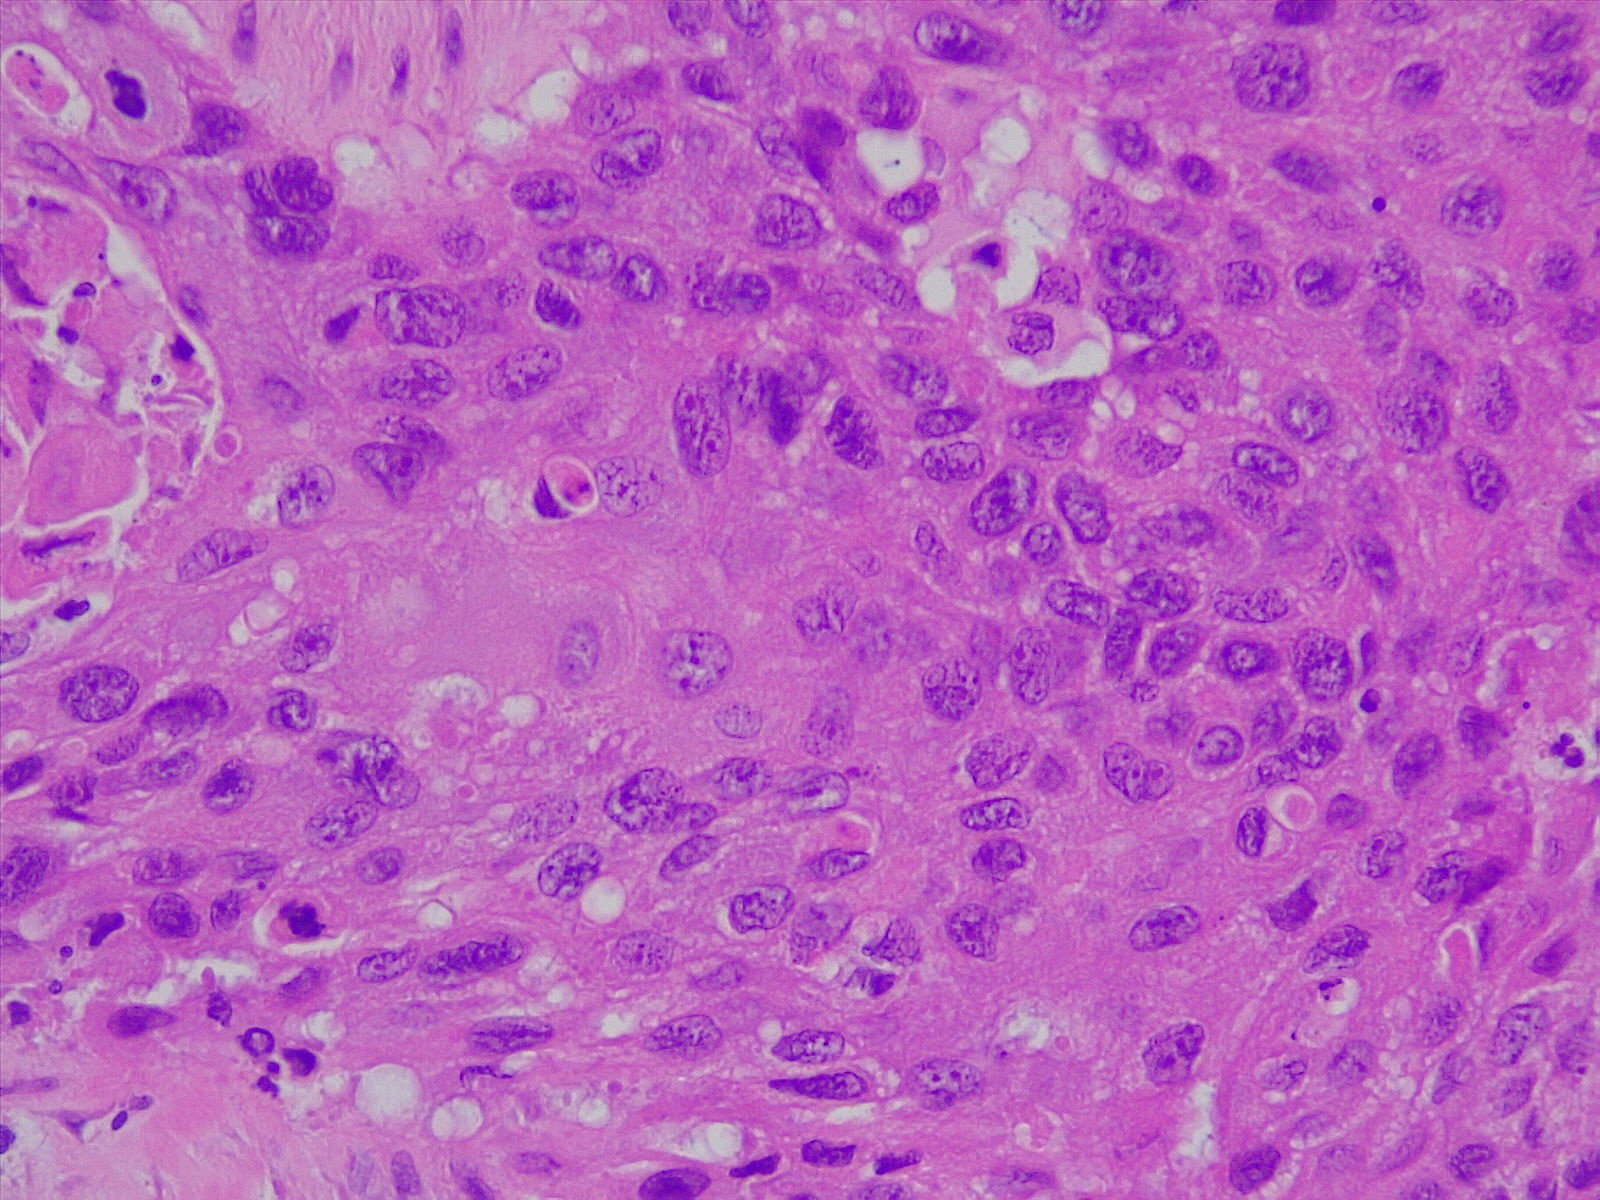
Label: lung squamous cell carcinoma, well differentiated